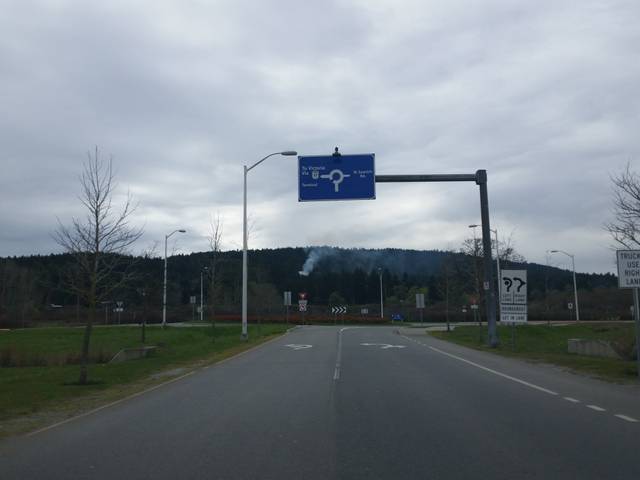
Region: Canada
Coordinates: 48.638, -123.433